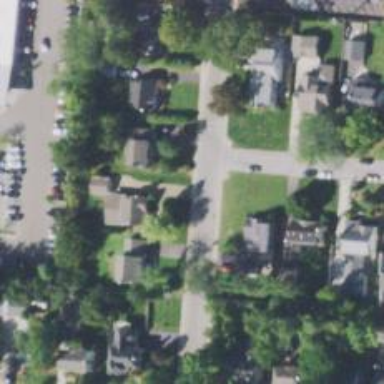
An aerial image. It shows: Residential driveway.